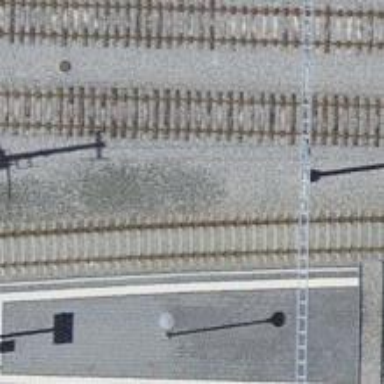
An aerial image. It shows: Single-track electrified railway siding with contact line for service.